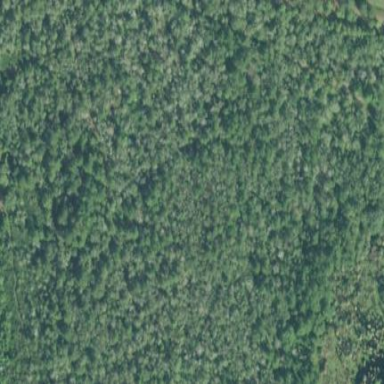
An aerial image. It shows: Mixed woodland with various types of leaves.